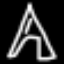
Label: The Eiffel Tower